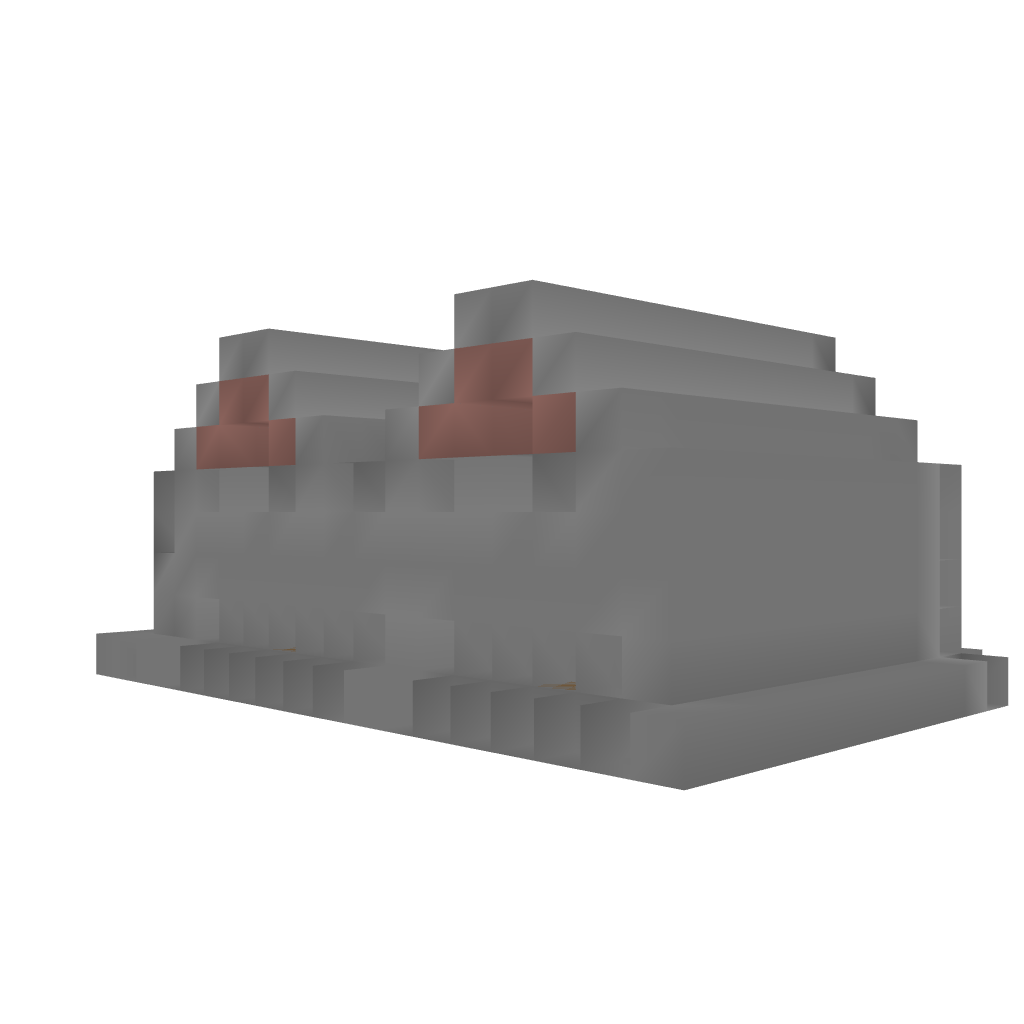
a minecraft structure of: A Small storage building bad low quality